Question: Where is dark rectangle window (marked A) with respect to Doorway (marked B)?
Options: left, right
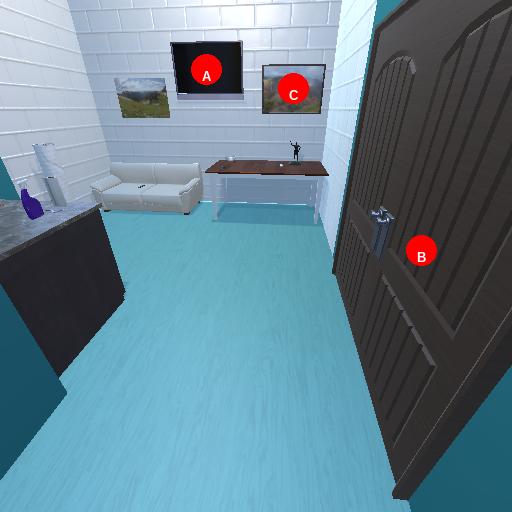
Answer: left